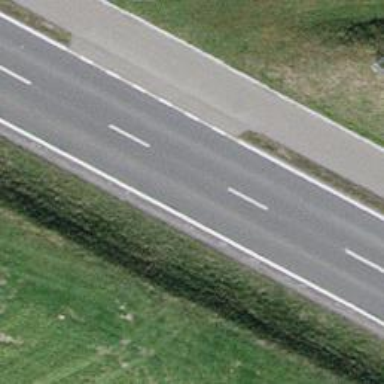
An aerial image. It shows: Cycleway.